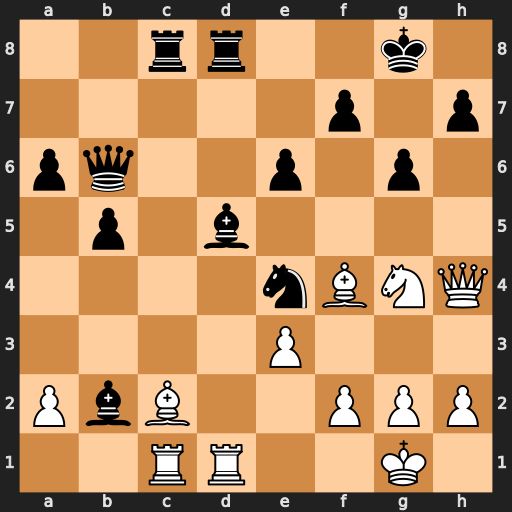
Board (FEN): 2rr2k1/5p1p/pq2p1p1/1p1b4/4nBNQ/4P3/PbB2PPP/2RR2K1
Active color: w
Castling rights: -
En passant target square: -
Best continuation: Bxe4 Rxc1 Rxc1